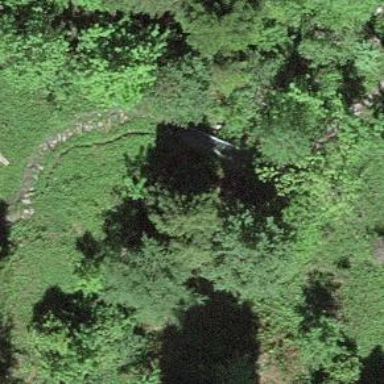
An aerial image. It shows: Path leading to bridge.